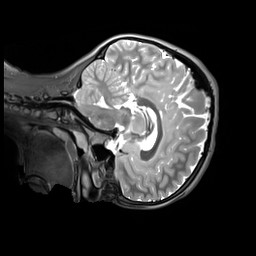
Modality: T2w
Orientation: sagittal
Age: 11
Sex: female
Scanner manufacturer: siemens
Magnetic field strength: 3 T
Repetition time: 3.2 s
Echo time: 0.408 s